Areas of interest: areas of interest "Park and greenspace"
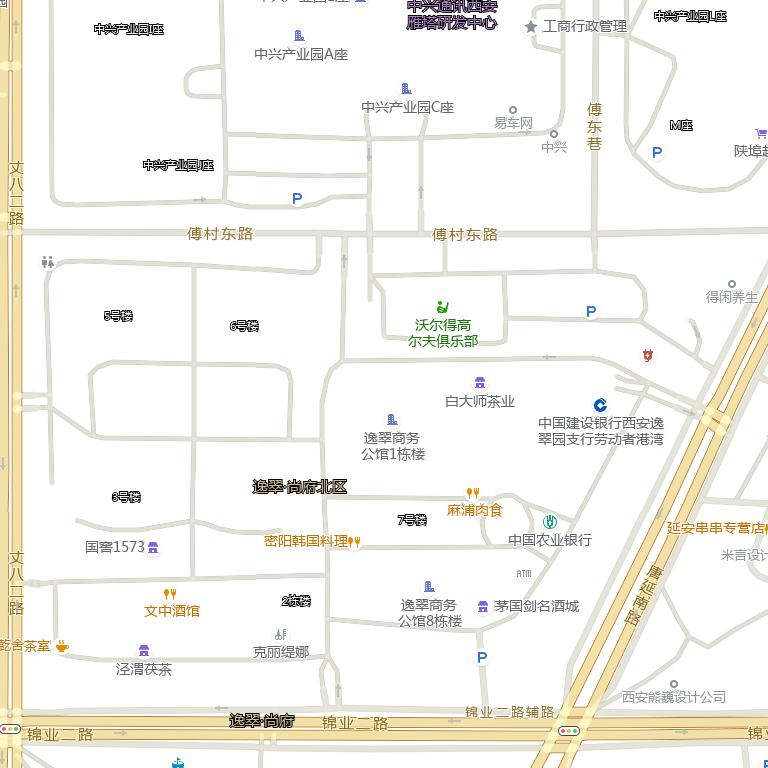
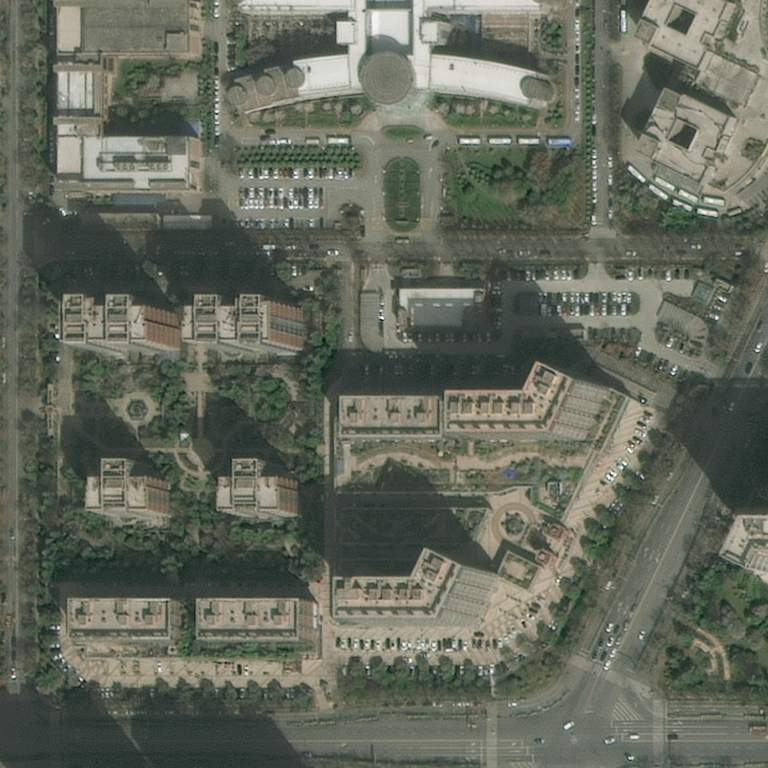